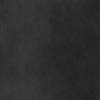
Label: dusty